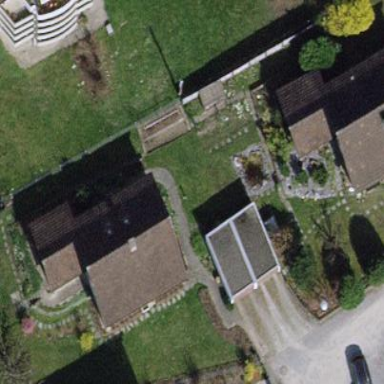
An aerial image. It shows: Detached building.